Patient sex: M
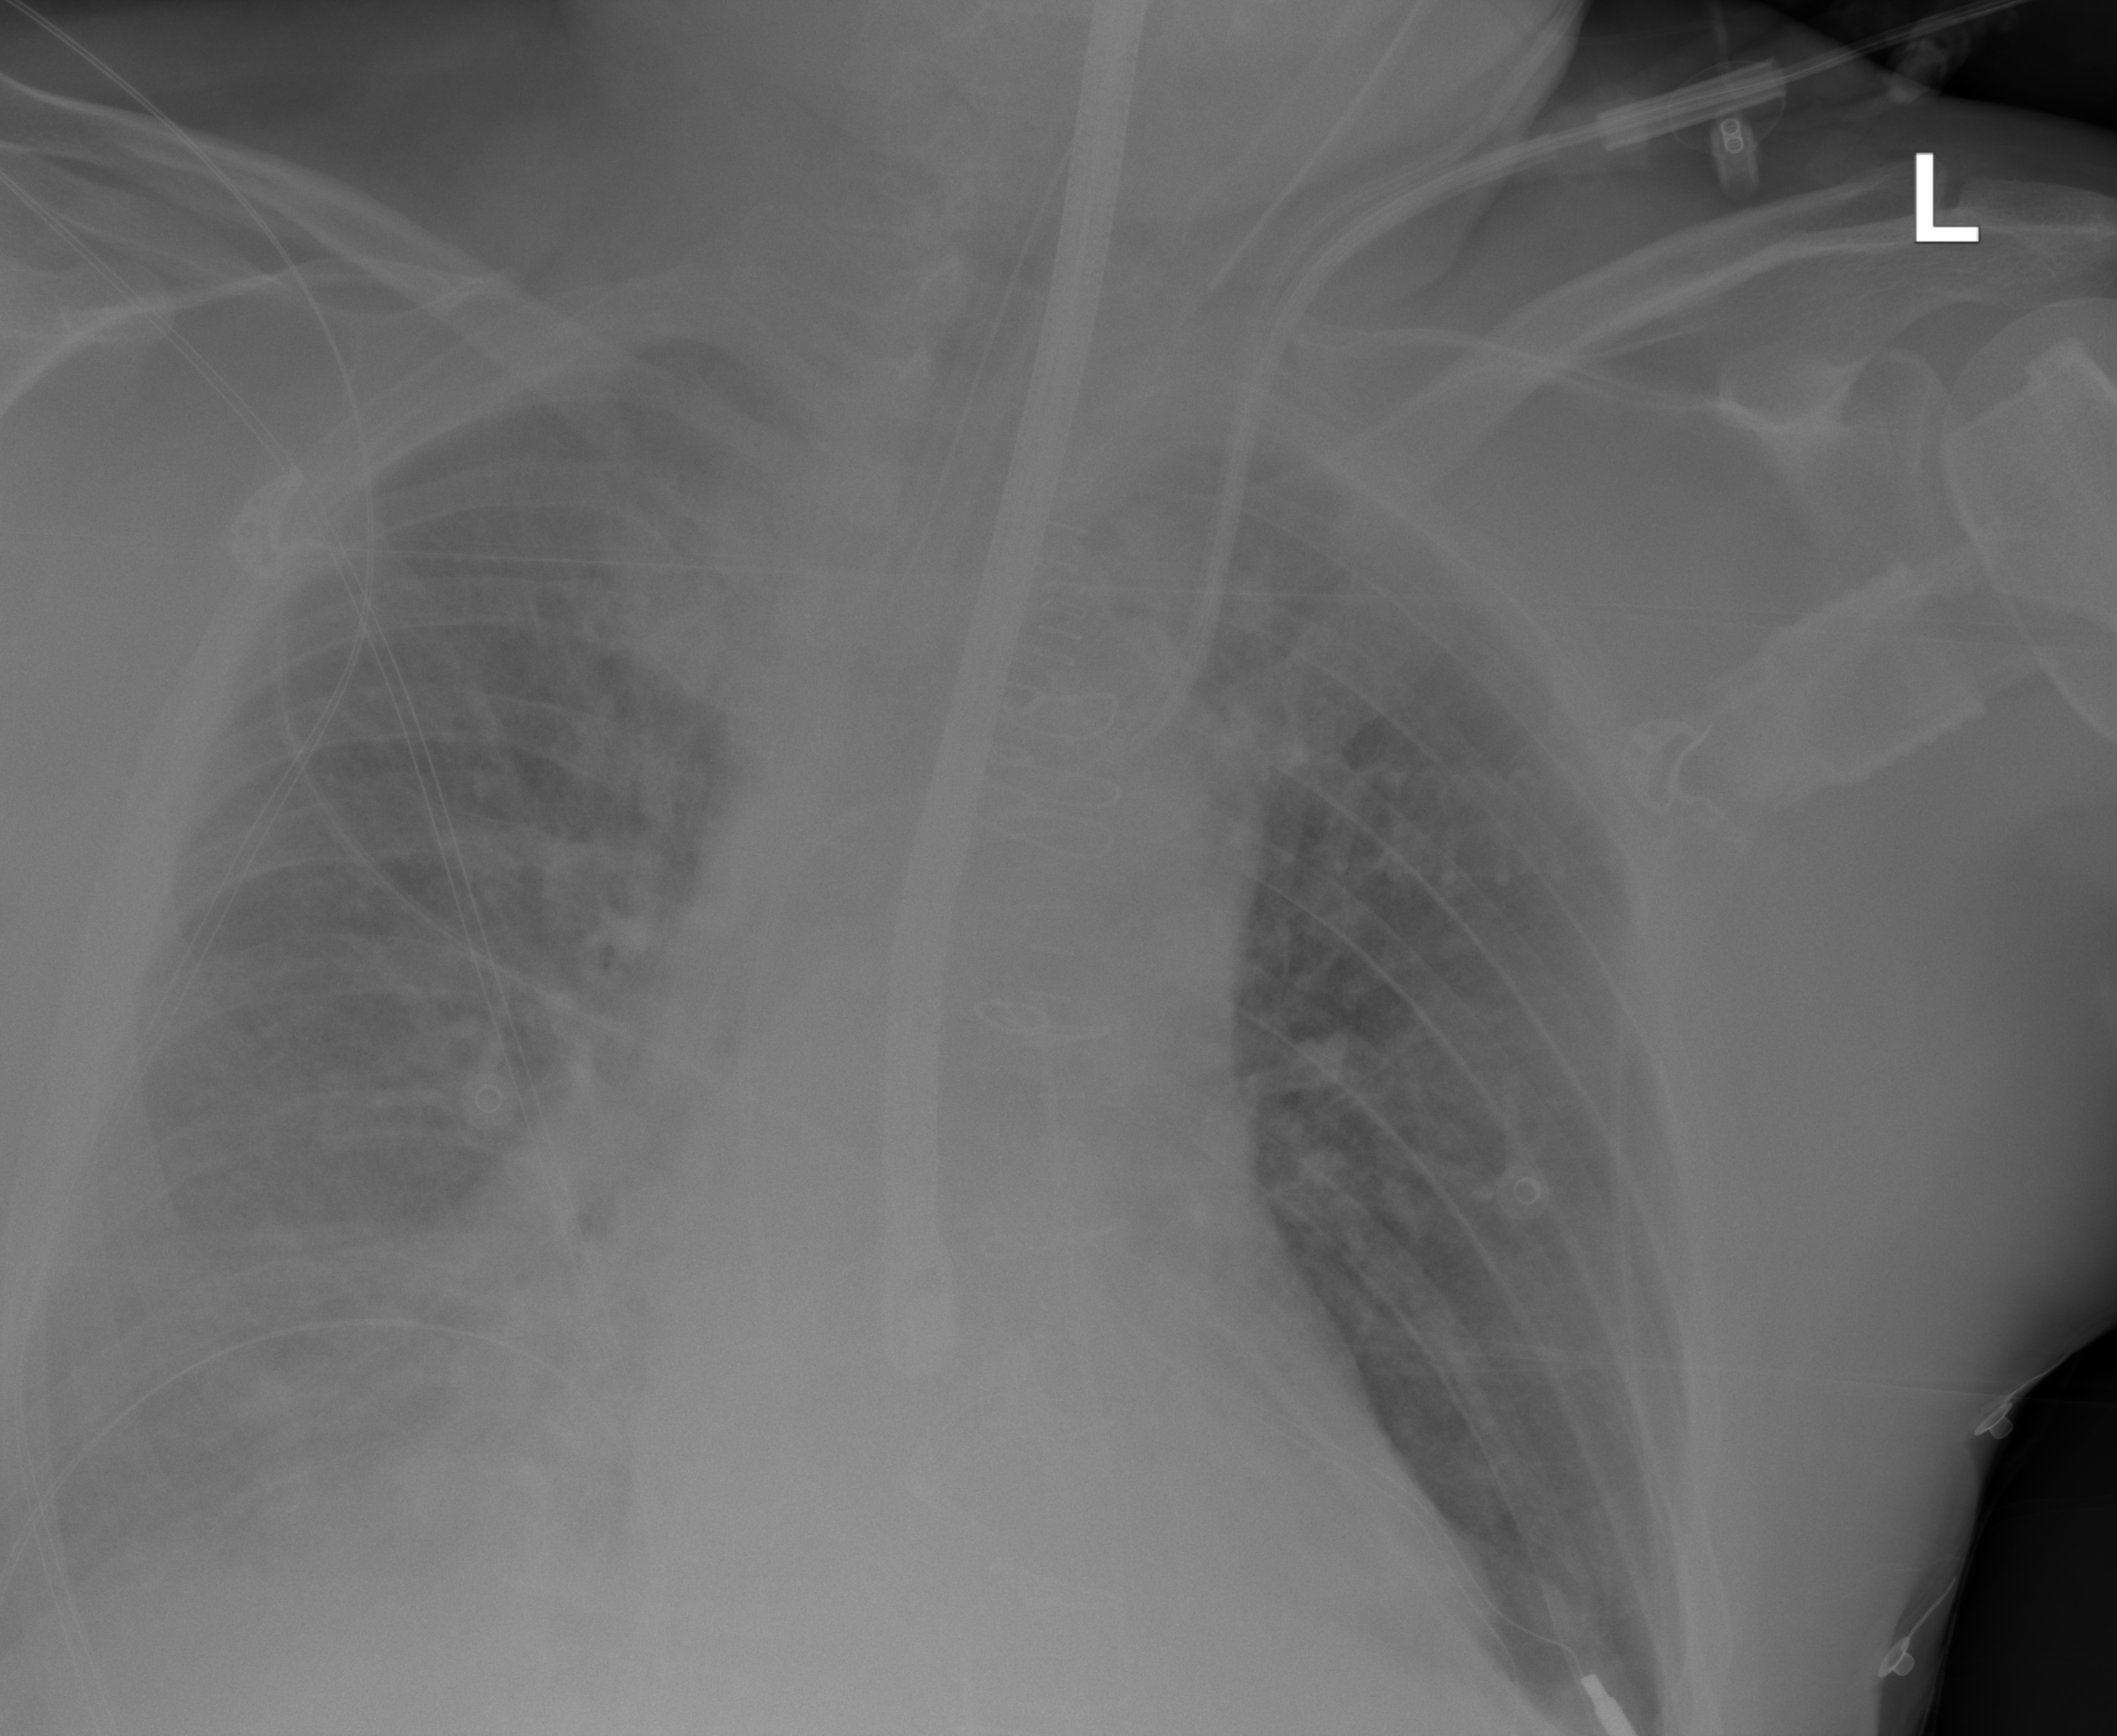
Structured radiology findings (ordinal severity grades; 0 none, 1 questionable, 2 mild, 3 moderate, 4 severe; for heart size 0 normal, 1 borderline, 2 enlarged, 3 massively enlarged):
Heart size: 0
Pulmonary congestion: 0
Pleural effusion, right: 2
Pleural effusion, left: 0
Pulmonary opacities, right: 2
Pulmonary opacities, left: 0
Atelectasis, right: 2
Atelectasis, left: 0